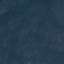
Land use / land cover class: Forest